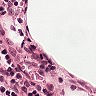
Metastatic tissue present: no